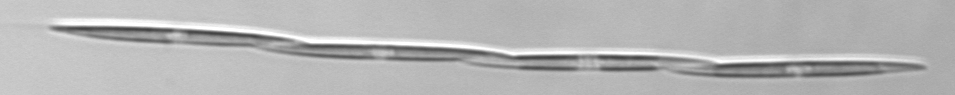
Label: Pseudo-nitzschia